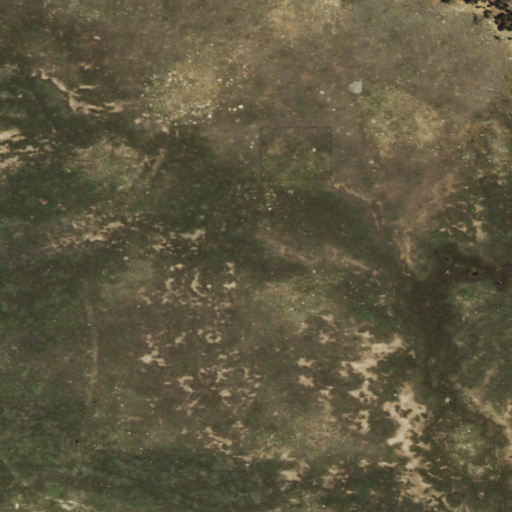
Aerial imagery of plain(s) in Wyoming named Round Park containing shrub and grassland